Question: So first, when one clicks on the "View Macro" button, this pops up:

What I want to know is, is there some code that I can run on workbook open (and then "unrun" on workbook close) that grays out that run button (like the others underneath it are) ONLY until the password is entered in the VBA project (using Alt+F11 to open the editor)?
I don't want the users to be able to run any of these subs manually.
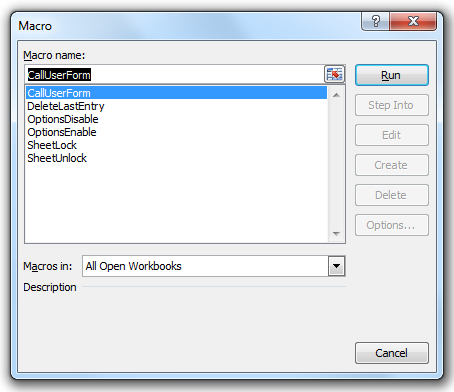
Answer: If you declare the sub so that it needs input, even optional input it will not show in the list either.
'''
sub Test(optional a as string)
'''